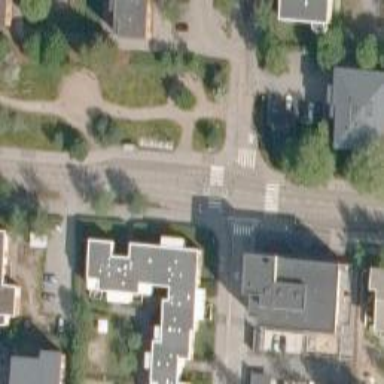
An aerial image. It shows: Uncontrolled crossing with central island on the road.